Field crop: maize
Growth stage: 2
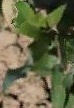
Species: maize